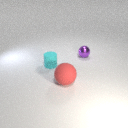
large red rubber sphere to the left of small purple metal sphere